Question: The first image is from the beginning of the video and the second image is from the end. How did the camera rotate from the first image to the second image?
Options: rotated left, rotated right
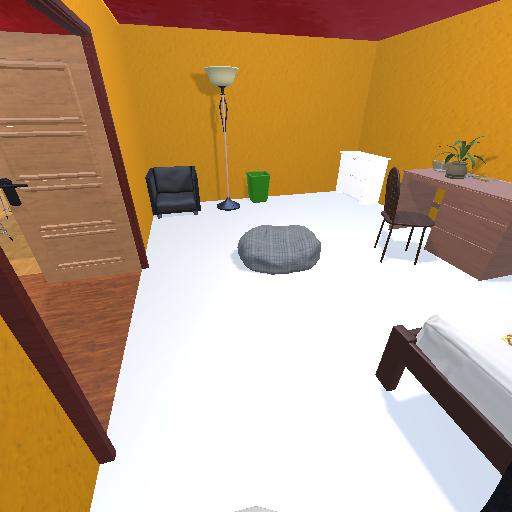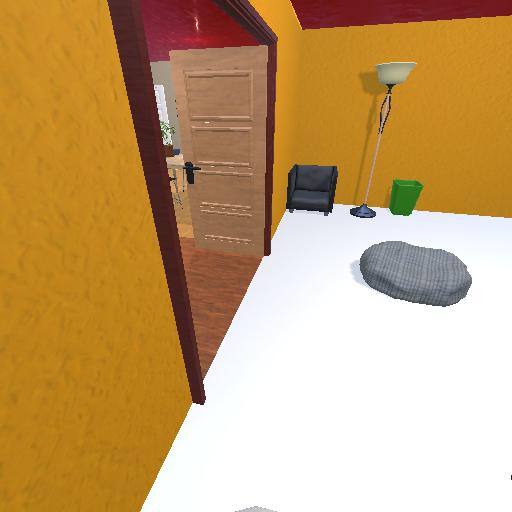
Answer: rotated left